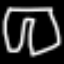
Label: pants